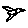
Label: bird